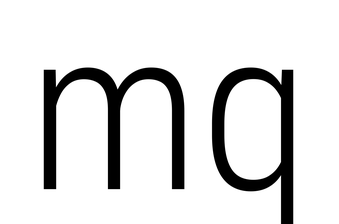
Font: Roboto_Condensed_Light